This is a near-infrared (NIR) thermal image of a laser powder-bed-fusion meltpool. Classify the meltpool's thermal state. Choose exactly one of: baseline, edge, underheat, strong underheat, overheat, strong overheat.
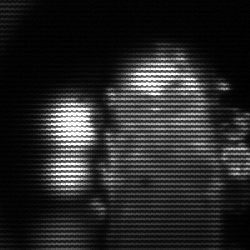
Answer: strong underheat